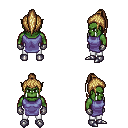
a pixel art fantasy rpg character, male body template, orc, green skin, chain tabard jacket, white pants, blonde long topknot hairstyle, metal gloves, metal boots, four views (front, back, left, right), 2x2 character sprite sheet, small pixel art, hard edges, no anti-aliasing